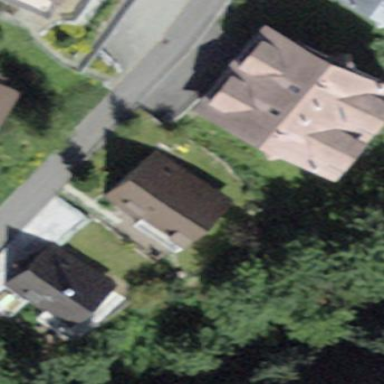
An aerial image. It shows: Simple and straightforward house.